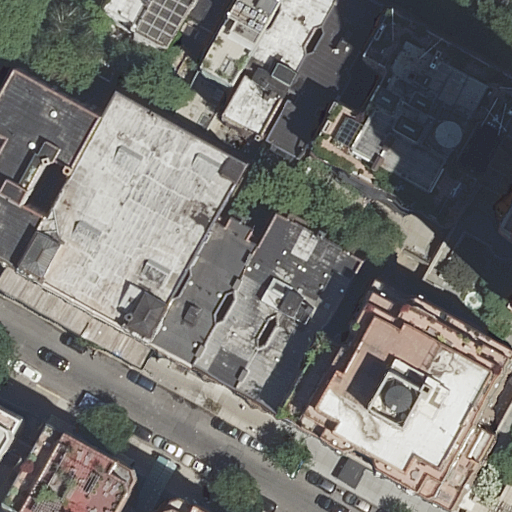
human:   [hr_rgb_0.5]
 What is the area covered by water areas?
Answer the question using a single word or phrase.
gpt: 0m2

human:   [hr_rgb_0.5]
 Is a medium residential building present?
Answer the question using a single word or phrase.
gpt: yes

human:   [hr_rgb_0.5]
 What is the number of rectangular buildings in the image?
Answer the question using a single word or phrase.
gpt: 10

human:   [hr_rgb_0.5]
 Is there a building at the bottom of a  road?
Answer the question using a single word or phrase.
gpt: yes

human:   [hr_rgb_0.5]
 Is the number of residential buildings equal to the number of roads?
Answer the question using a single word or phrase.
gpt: no

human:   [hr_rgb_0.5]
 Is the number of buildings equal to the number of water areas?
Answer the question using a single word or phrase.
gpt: no

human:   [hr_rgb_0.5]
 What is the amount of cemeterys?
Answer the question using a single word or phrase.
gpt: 0

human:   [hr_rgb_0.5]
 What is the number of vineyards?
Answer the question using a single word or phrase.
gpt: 0

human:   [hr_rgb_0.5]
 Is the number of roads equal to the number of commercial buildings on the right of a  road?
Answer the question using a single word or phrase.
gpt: no

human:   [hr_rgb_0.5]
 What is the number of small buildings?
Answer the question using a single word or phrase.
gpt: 8

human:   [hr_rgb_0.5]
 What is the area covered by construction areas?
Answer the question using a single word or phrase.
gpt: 0m2

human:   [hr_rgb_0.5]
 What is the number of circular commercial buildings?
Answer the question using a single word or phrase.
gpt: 0

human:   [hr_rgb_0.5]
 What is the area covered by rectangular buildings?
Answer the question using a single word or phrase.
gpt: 695m2

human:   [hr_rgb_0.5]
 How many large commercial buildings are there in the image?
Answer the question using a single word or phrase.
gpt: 0

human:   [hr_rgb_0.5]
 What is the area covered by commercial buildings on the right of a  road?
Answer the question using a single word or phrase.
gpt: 0m2

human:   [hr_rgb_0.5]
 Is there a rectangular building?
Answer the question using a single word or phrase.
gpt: yes

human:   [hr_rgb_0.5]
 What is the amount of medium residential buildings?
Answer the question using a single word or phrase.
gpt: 6

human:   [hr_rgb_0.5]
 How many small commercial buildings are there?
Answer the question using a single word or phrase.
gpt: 0

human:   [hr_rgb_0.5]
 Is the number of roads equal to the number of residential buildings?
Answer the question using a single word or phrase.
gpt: no

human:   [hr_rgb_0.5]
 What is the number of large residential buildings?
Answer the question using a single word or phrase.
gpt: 3

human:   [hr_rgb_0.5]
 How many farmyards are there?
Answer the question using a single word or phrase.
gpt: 0

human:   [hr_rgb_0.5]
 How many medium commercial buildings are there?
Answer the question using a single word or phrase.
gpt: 0

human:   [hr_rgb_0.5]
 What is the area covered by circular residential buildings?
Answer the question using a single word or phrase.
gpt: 0m2

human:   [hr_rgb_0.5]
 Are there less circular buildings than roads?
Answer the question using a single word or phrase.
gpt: yes

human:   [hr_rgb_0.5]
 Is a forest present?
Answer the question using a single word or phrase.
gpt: no

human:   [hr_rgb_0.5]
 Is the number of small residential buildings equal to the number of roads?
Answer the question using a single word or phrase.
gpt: no

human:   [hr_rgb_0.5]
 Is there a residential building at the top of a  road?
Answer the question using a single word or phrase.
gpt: yes

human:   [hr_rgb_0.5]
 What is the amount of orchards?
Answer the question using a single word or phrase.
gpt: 0

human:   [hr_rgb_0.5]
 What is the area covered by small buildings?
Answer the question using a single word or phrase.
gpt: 319m2

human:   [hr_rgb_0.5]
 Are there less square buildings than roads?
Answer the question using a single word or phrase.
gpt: yes

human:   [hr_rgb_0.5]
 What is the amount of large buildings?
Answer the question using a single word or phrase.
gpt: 3

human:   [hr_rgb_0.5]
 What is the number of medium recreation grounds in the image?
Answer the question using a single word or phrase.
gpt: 0

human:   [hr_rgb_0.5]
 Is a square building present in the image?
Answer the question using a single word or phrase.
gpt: no

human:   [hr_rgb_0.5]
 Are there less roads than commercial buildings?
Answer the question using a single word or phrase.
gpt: no

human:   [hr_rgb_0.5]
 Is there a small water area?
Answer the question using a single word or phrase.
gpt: no

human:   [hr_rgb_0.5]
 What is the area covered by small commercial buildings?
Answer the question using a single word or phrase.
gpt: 0m2